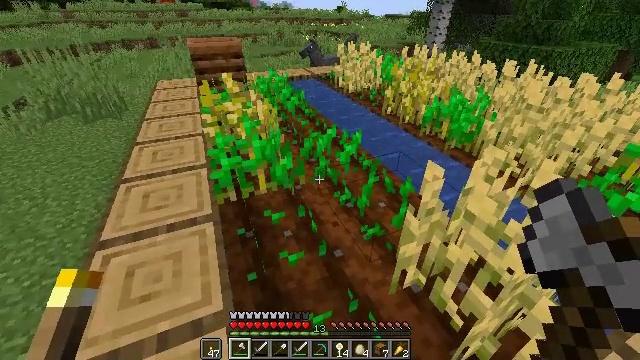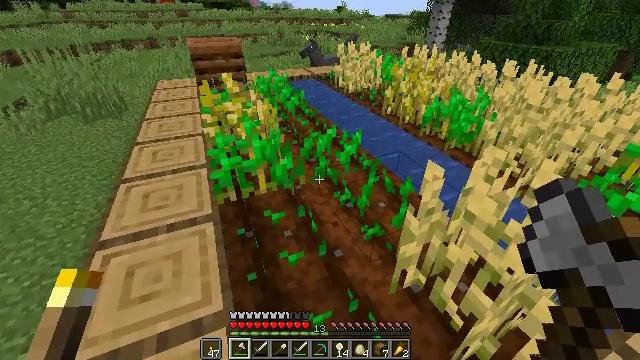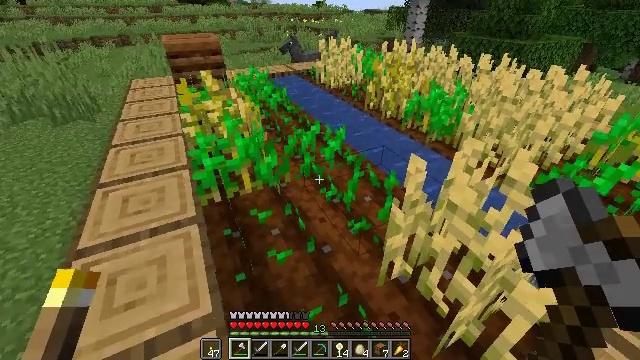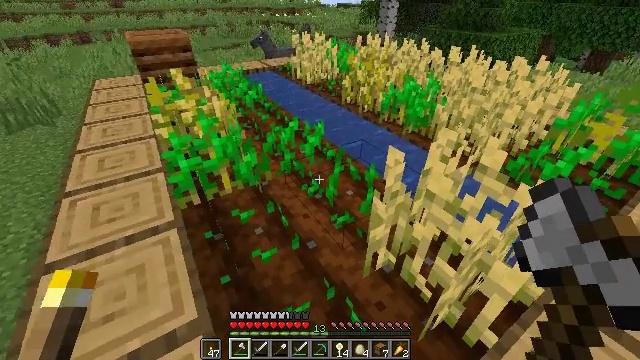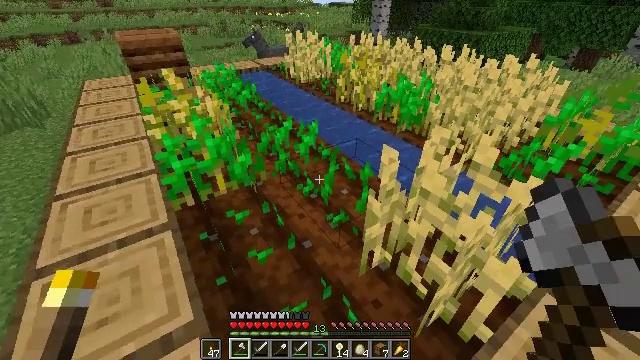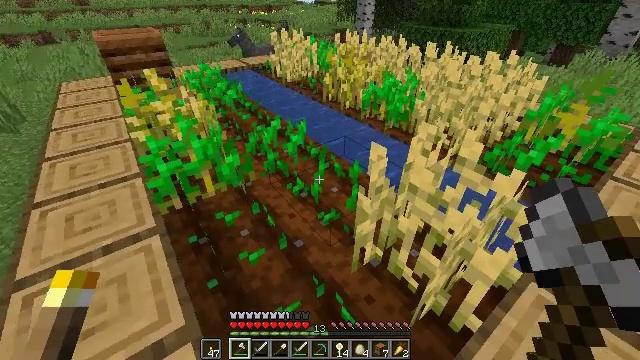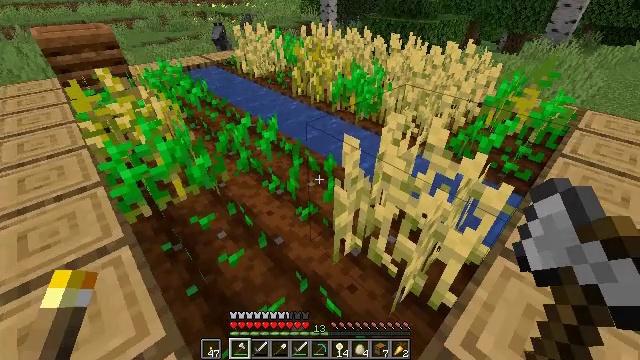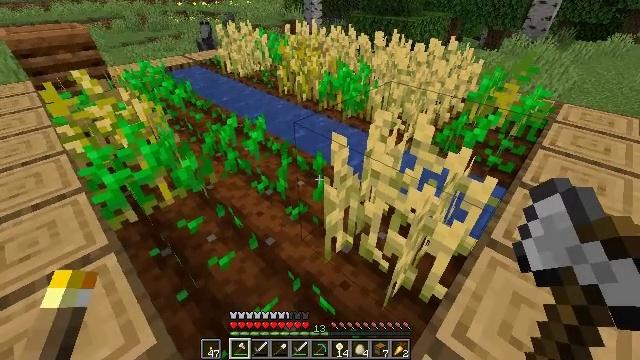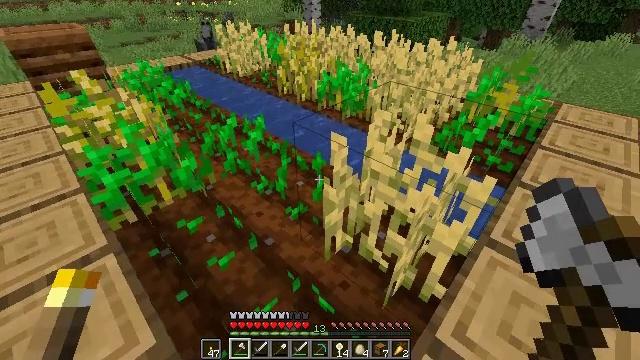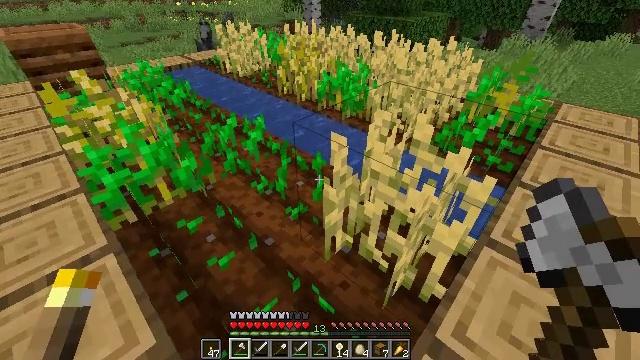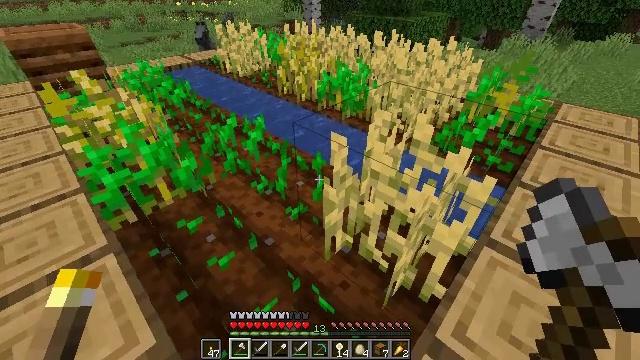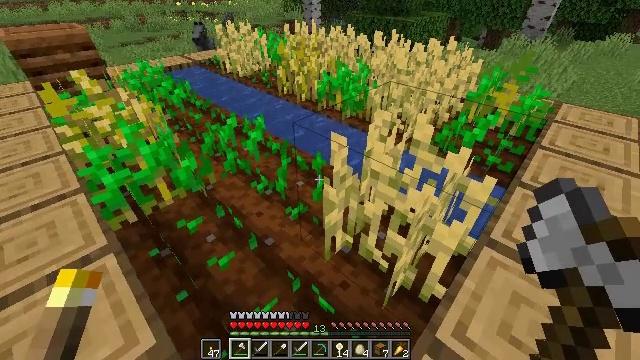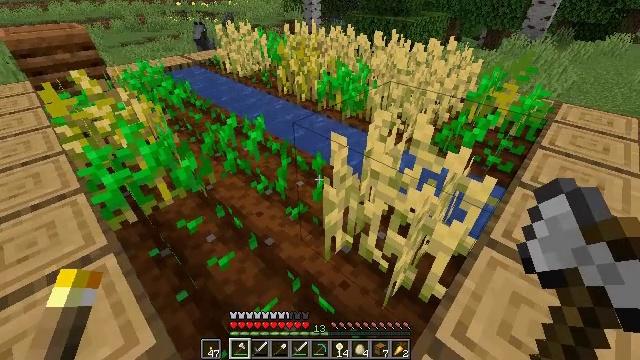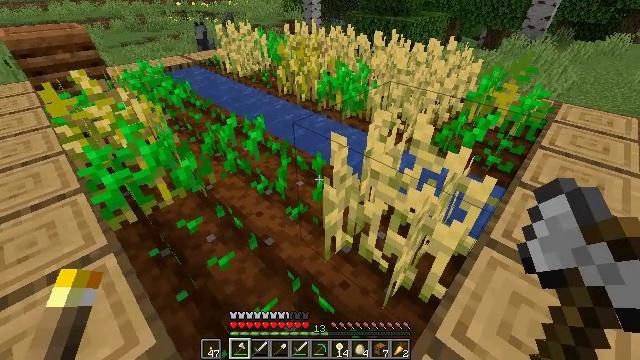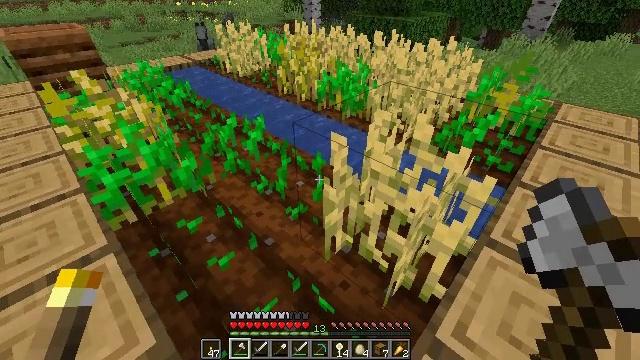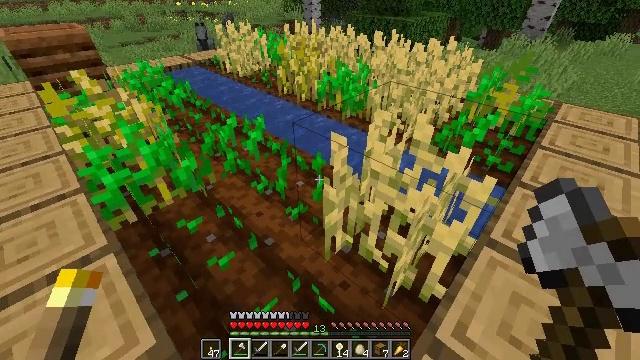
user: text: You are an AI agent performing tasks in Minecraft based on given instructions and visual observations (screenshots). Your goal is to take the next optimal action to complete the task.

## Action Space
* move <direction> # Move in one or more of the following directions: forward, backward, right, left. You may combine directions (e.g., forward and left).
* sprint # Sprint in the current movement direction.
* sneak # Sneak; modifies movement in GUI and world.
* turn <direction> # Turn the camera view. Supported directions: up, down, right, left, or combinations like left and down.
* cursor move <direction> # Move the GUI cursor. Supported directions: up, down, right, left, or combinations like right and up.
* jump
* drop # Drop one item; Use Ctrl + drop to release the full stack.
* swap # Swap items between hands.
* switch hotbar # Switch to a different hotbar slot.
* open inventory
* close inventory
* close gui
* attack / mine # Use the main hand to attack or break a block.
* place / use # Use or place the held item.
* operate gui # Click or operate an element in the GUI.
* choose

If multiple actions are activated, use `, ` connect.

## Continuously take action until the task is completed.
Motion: motion action
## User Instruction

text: Collect wheat crops.
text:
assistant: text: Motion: no_op
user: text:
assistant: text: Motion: turn right
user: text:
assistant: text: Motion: turn right
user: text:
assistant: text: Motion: turn right
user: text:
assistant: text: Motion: turn right
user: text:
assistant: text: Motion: turn right and down
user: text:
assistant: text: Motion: turn right
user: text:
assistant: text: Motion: no_op
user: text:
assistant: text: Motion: no_op
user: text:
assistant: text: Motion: no_op
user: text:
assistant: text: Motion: no_op
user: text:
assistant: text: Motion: no_op
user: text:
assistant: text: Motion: no_op
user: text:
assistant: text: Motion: no_op
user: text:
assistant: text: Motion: no_op
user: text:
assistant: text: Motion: no_op
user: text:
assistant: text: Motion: no_op
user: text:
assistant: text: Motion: no_op
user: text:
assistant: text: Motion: no_op
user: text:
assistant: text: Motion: no_op
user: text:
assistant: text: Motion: no_op
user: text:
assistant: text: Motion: no_op
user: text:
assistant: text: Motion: no_op
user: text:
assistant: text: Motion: no_op
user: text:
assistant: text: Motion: no_op
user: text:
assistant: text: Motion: no_op
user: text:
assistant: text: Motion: no_op
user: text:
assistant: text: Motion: no_op
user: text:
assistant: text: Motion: no_op
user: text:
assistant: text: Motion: no_op